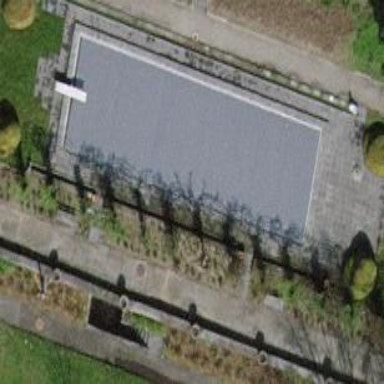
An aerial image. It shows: Outdoor swimming pool in leisure land.